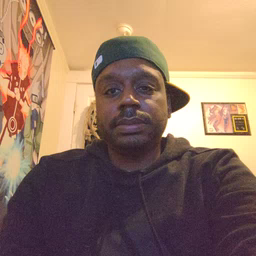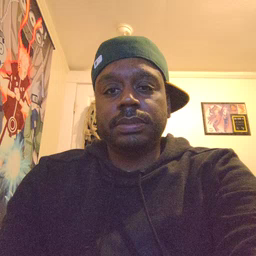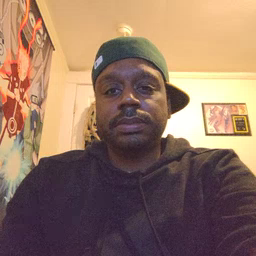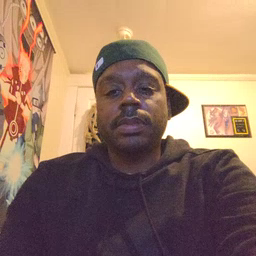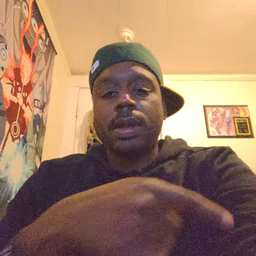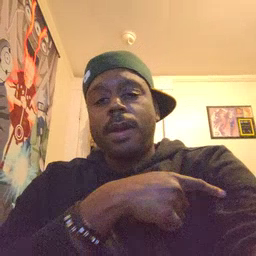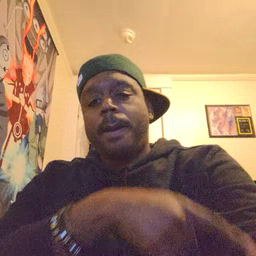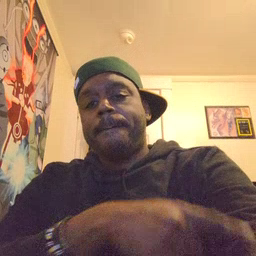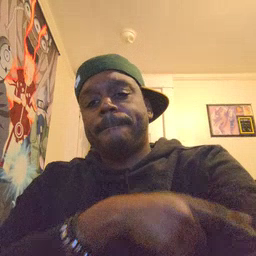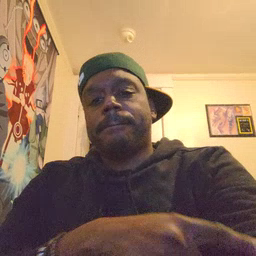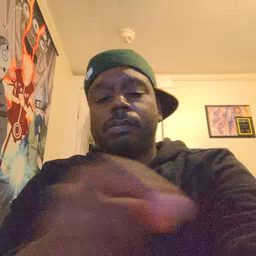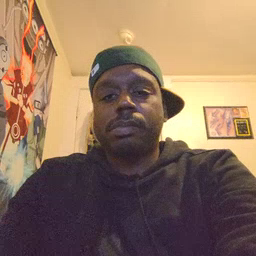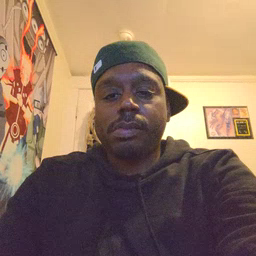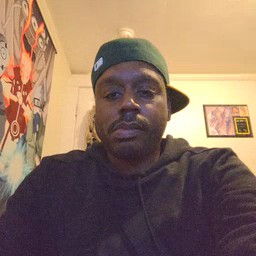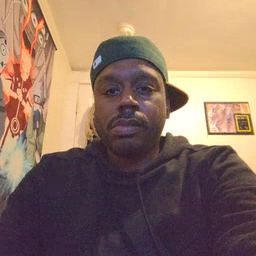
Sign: arm